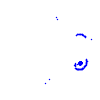
Particle: electron